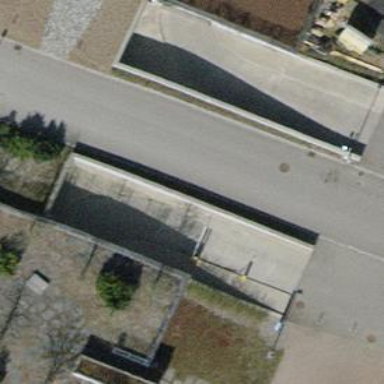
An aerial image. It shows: Lift gate barrier.